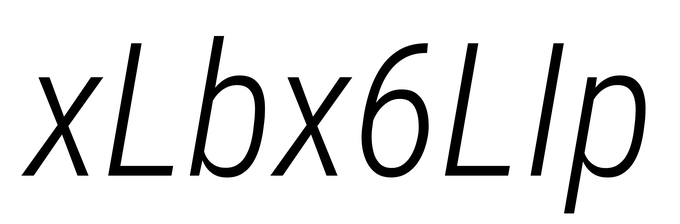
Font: Roboto-Italic_Condensed_Light_Italic